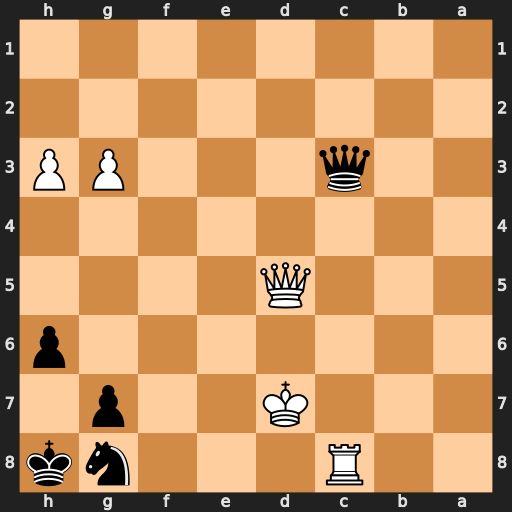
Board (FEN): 2R3nk/3K2p1/7p/3Q4/8/2q3PP/8/8
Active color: b
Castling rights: -
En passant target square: -
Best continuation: Qxc8+ Kxc8 Ne7+ Kd8 Nxd5